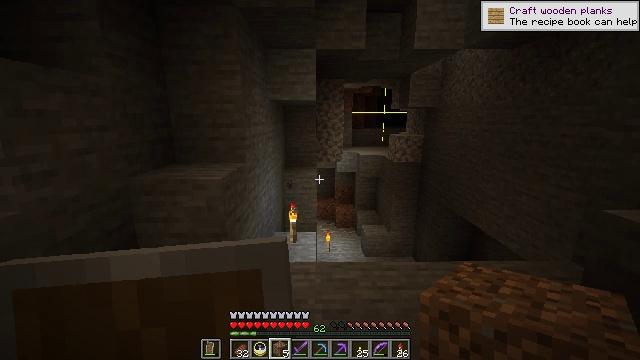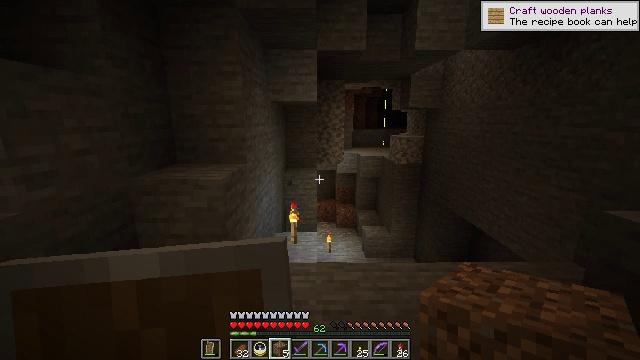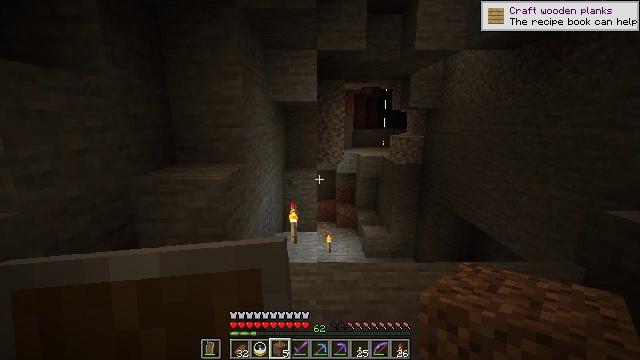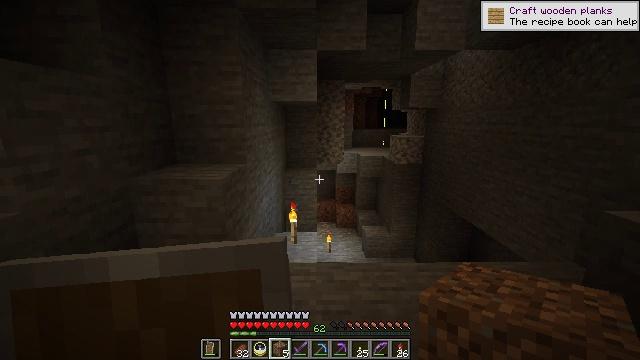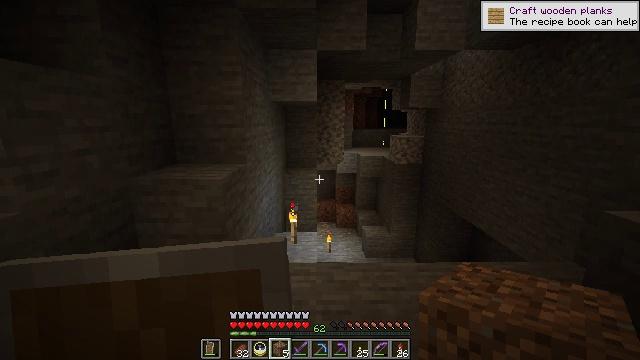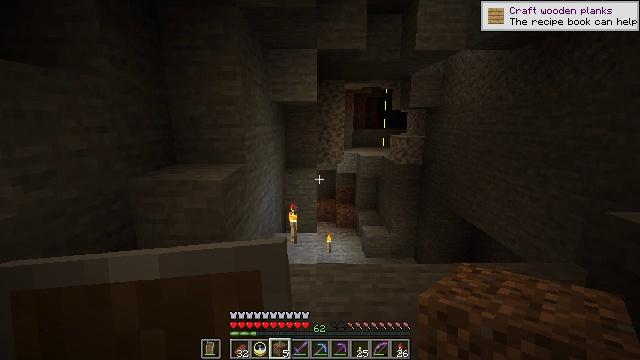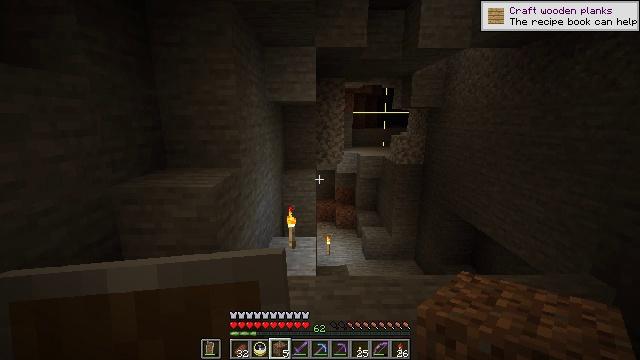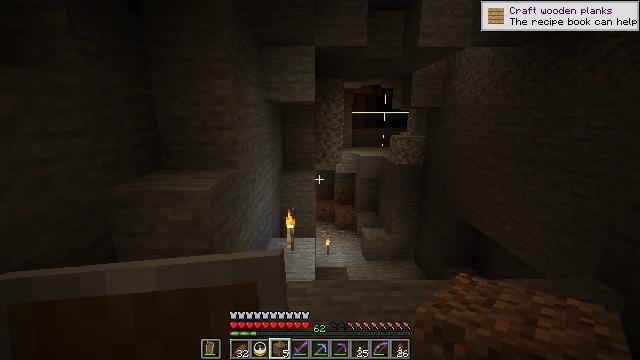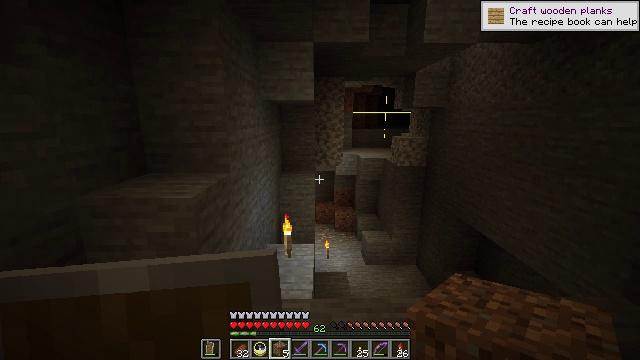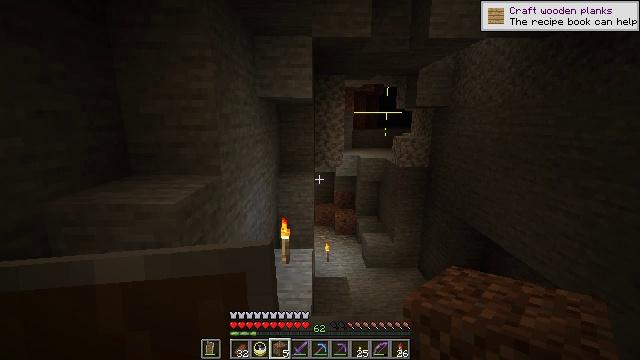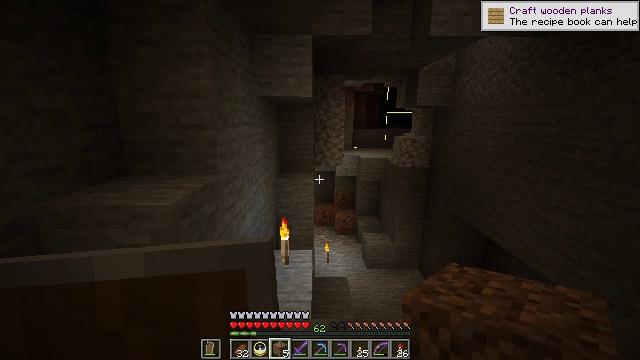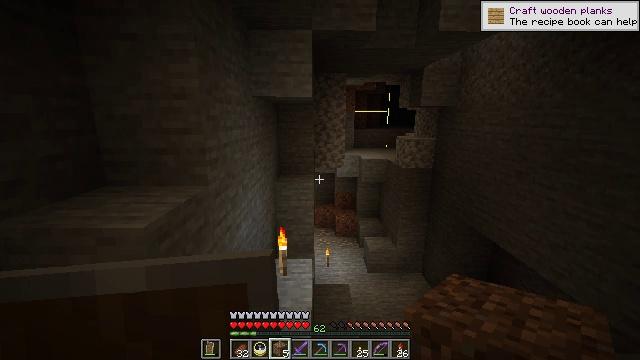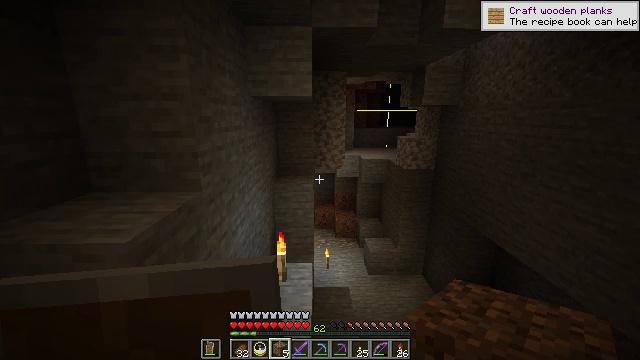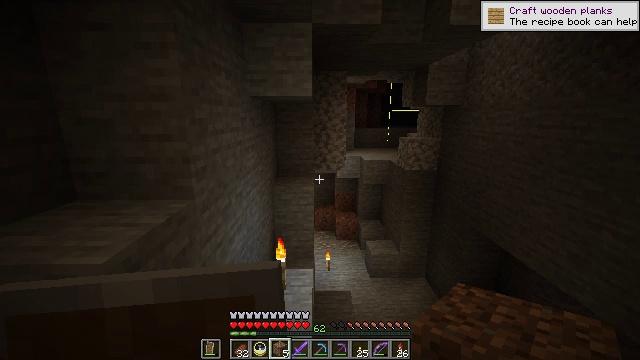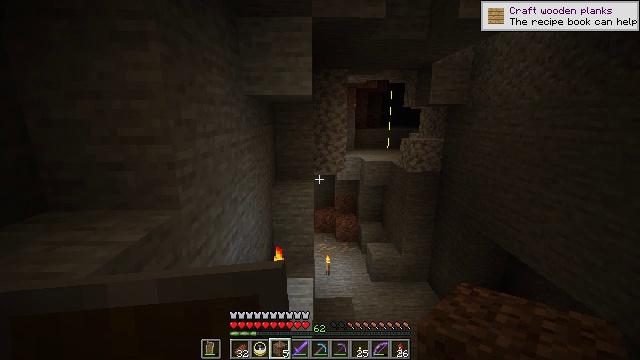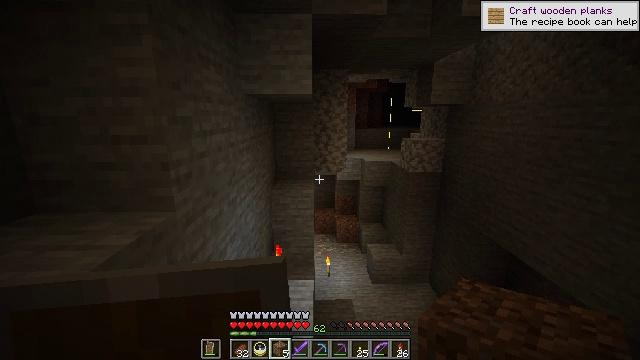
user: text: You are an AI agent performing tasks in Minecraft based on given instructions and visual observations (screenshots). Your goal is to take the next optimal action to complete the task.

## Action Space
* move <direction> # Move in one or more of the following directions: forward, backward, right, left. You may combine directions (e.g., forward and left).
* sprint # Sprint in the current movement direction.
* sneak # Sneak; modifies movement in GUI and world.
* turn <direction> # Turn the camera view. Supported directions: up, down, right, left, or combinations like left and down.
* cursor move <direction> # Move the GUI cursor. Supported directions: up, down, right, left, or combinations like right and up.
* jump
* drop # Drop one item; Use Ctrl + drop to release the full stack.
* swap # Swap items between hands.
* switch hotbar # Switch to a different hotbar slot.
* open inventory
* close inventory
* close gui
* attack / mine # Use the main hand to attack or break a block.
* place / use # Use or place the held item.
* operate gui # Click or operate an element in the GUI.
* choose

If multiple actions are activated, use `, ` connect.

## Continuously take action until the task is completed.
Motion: motion action
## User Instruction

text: Find and mine the gold ore.
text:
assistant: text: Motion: no_op
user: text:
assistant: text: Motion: no_op
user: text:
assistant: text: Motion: no_op
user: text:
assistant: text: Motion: no_op
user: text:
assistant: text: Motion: move forward
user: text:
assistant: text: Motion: move forward
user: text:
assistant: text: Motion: move forward
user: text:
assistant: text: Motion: move forward
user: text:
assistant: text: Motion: move forward
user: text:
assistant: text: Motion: move forward
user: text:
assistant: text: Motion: move forward
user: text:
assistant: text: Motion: move forward
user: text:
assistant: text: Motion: move forward
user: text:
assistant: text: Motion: no_op
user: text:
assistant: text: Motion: no_op
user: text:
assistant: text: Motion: no_op
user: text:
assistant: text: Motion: no_op
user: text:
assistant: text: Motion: no_op
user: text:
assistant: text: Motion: turn left
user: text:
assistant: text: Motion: turn left
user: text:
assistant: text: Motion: turn left
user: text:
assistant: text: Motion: turn left
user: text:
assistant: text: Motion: turn left
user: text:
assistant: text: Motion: turn left
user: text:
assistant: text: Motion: turn left
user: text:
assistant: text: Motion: turn up
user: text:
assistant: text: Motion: no_op
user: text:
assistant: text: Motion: no_op
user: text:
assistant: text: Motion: no_op
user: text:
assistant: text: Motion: turn left